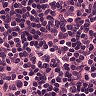
Metastatic tissue present: no